Interaction volume radius: 10 \u00c5
Interaction volume height: 50 \u00c5
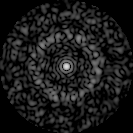
Disorder parameter: 0.8316